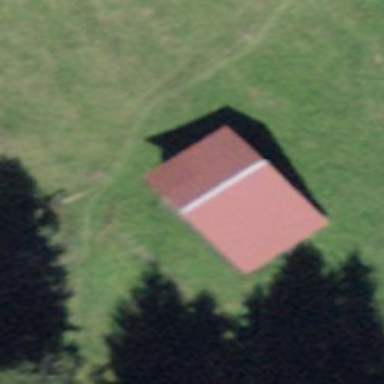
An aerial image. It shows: Barn.